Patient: sex M, age 72
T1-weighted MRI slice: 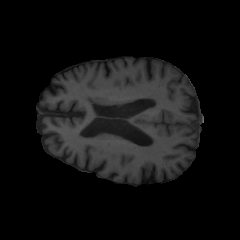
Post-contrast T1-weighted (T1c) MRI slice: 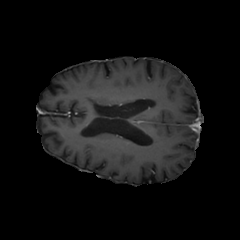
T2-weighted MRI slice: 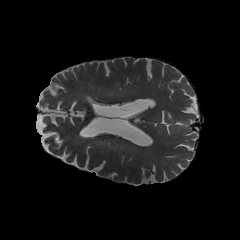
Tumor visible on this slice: no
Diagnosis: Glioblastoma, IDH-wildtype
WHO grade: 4